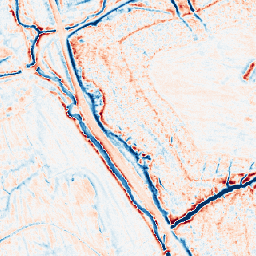
Category: edge_preserving
Decomposition family: anisotropic_diffusion
Decomposition parameters: iterations: 20
kappa: 100
gamma: 0.15
Upsampling method: nearest
Upsampling parameters: scale: 4
Upsampling scale: 4